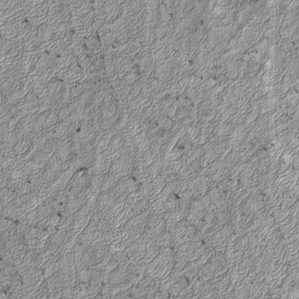
Label: frost